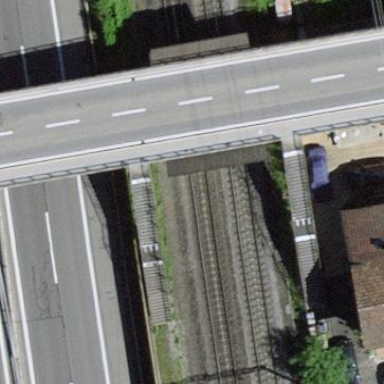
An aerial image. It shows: Bridge with beam structure.